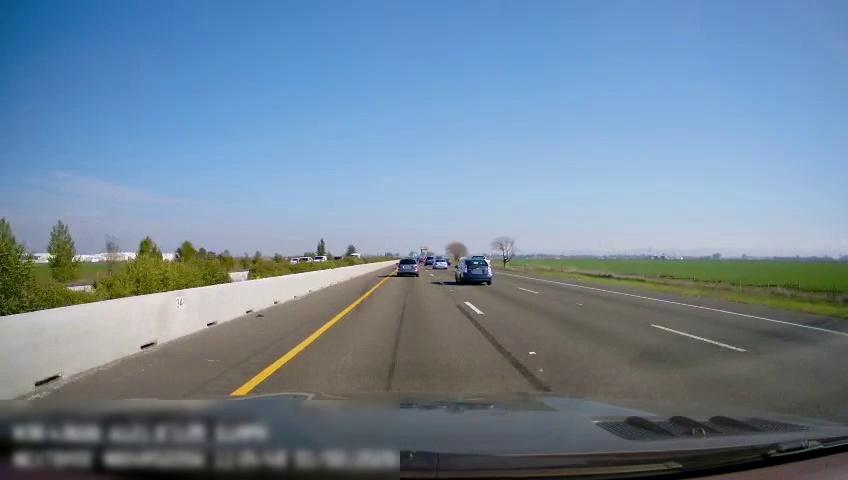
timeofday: Day
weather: Sunny
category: Drivable Space
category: Vehicles | Car
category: Vehicles | SUV
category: Vehicles | SUV
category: Vehicles | Truck
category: Vehicles | Car
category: Vehicles | Car
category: Vehicles | SUV
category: Lanes | Current Lane
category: Lanes | Current Lane
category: Lanes | Alternate Lane
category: Lanes | Alternate Lane